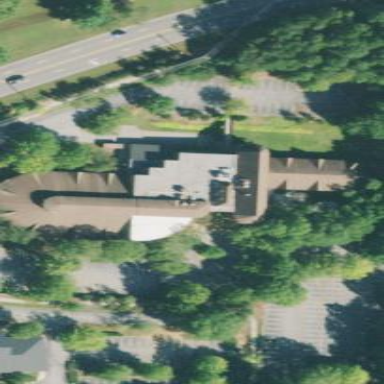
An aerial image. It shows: Building that houses fitness center.